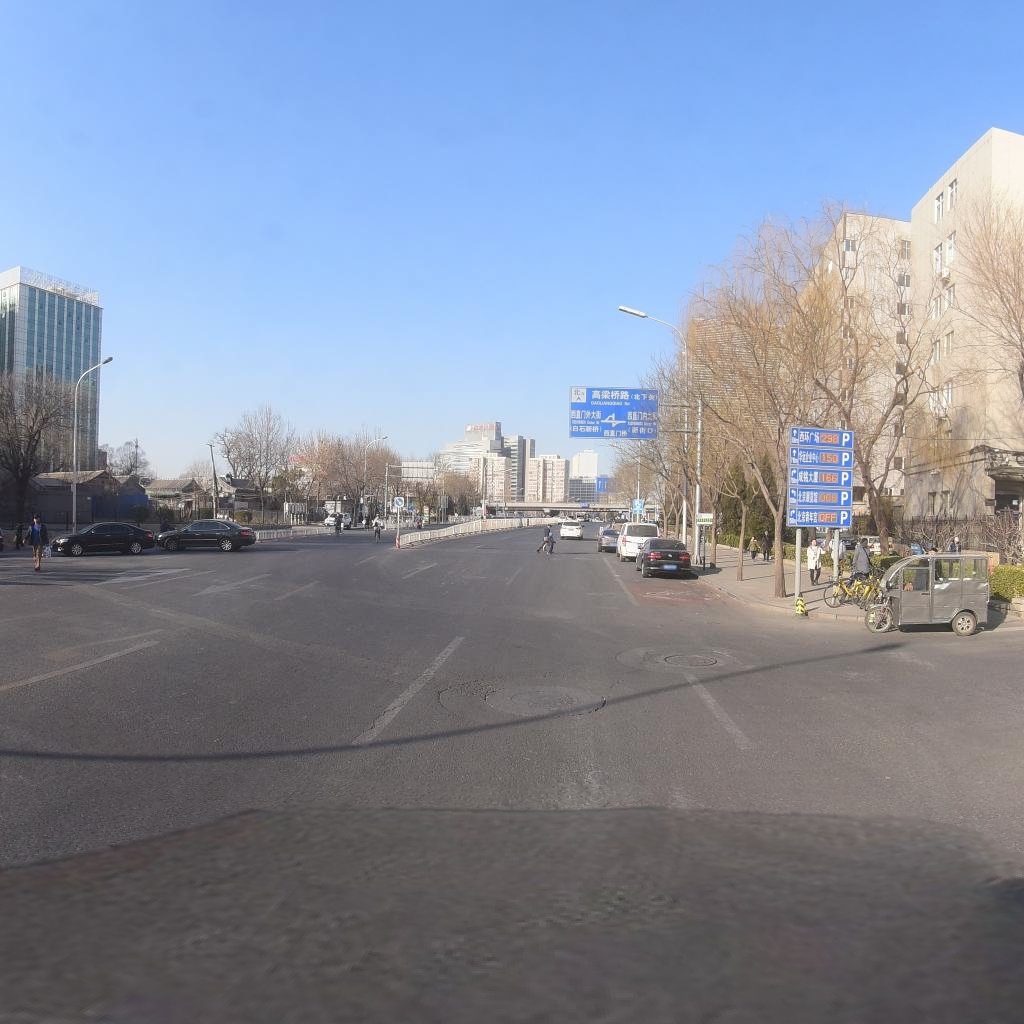
Region: Xicheng
Road damage annotations: longitudinal crack, manhole cover, manhole cover